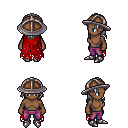
a pixel art fantasy rpg character, female body template, human, dark skin, red tattered cape, magenta pants, white long hairstyle, chain helm, metal boots, four views (front, back, left, right), 2x2 character sprite sheet, small pixel art, hard edges, no anti-aliasing